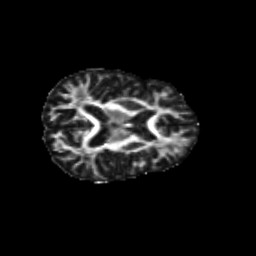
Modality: FA
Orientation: axial
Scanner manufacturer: siemens
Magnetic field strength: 3 T
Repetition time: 9.2 s
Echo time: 0.084 s